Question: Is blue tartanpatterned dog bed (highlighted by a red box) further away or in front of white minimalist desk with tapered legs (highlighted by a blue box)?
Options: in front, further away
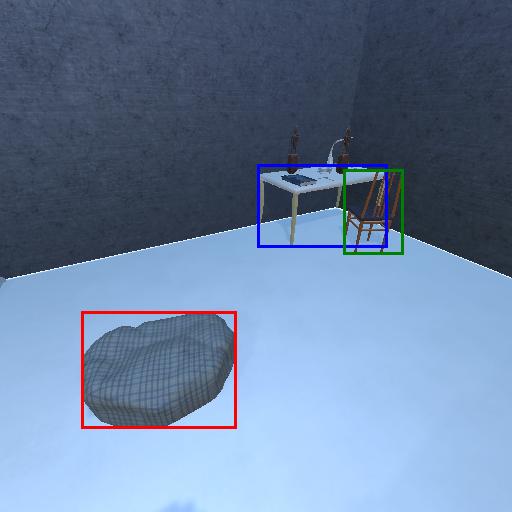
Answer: in front